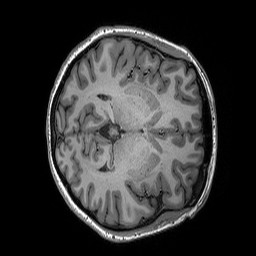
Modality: T1w
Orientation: axial
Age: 26
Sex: female
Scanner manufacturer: siemens
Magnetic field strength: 3 T
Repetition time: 2.3 s
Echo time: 0.00306 s